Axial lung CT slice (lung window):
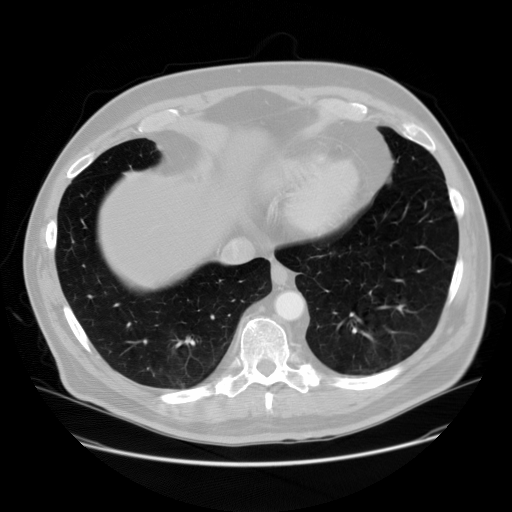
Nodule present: no